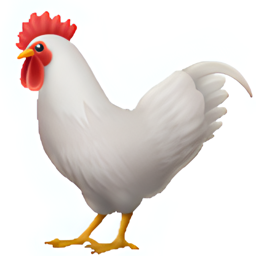
Name: rooster
Emoji: 🐓
Group: Animals & Nature
Sub-group: animal-bird